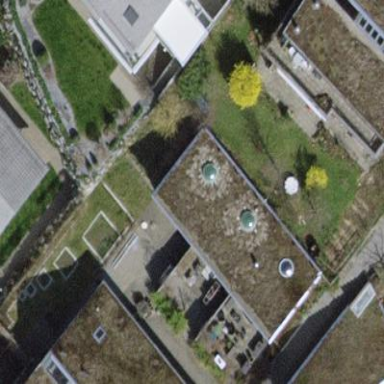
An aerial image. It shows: Terrace building.